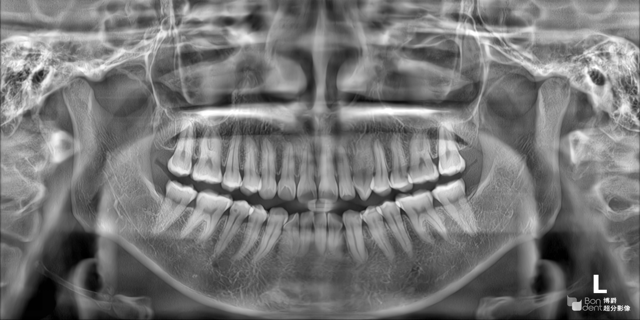
adult